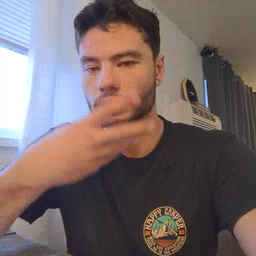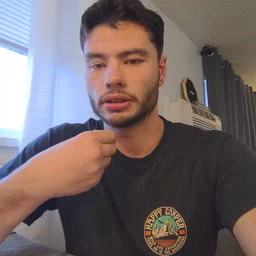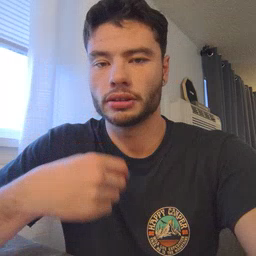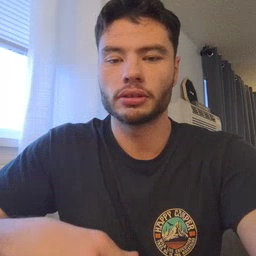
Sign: pretty